Field crop: maize
Growth stage: 2
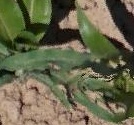
Species: maize